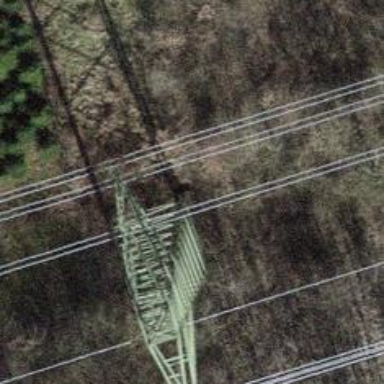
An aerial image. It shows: Power tower.